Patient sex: M
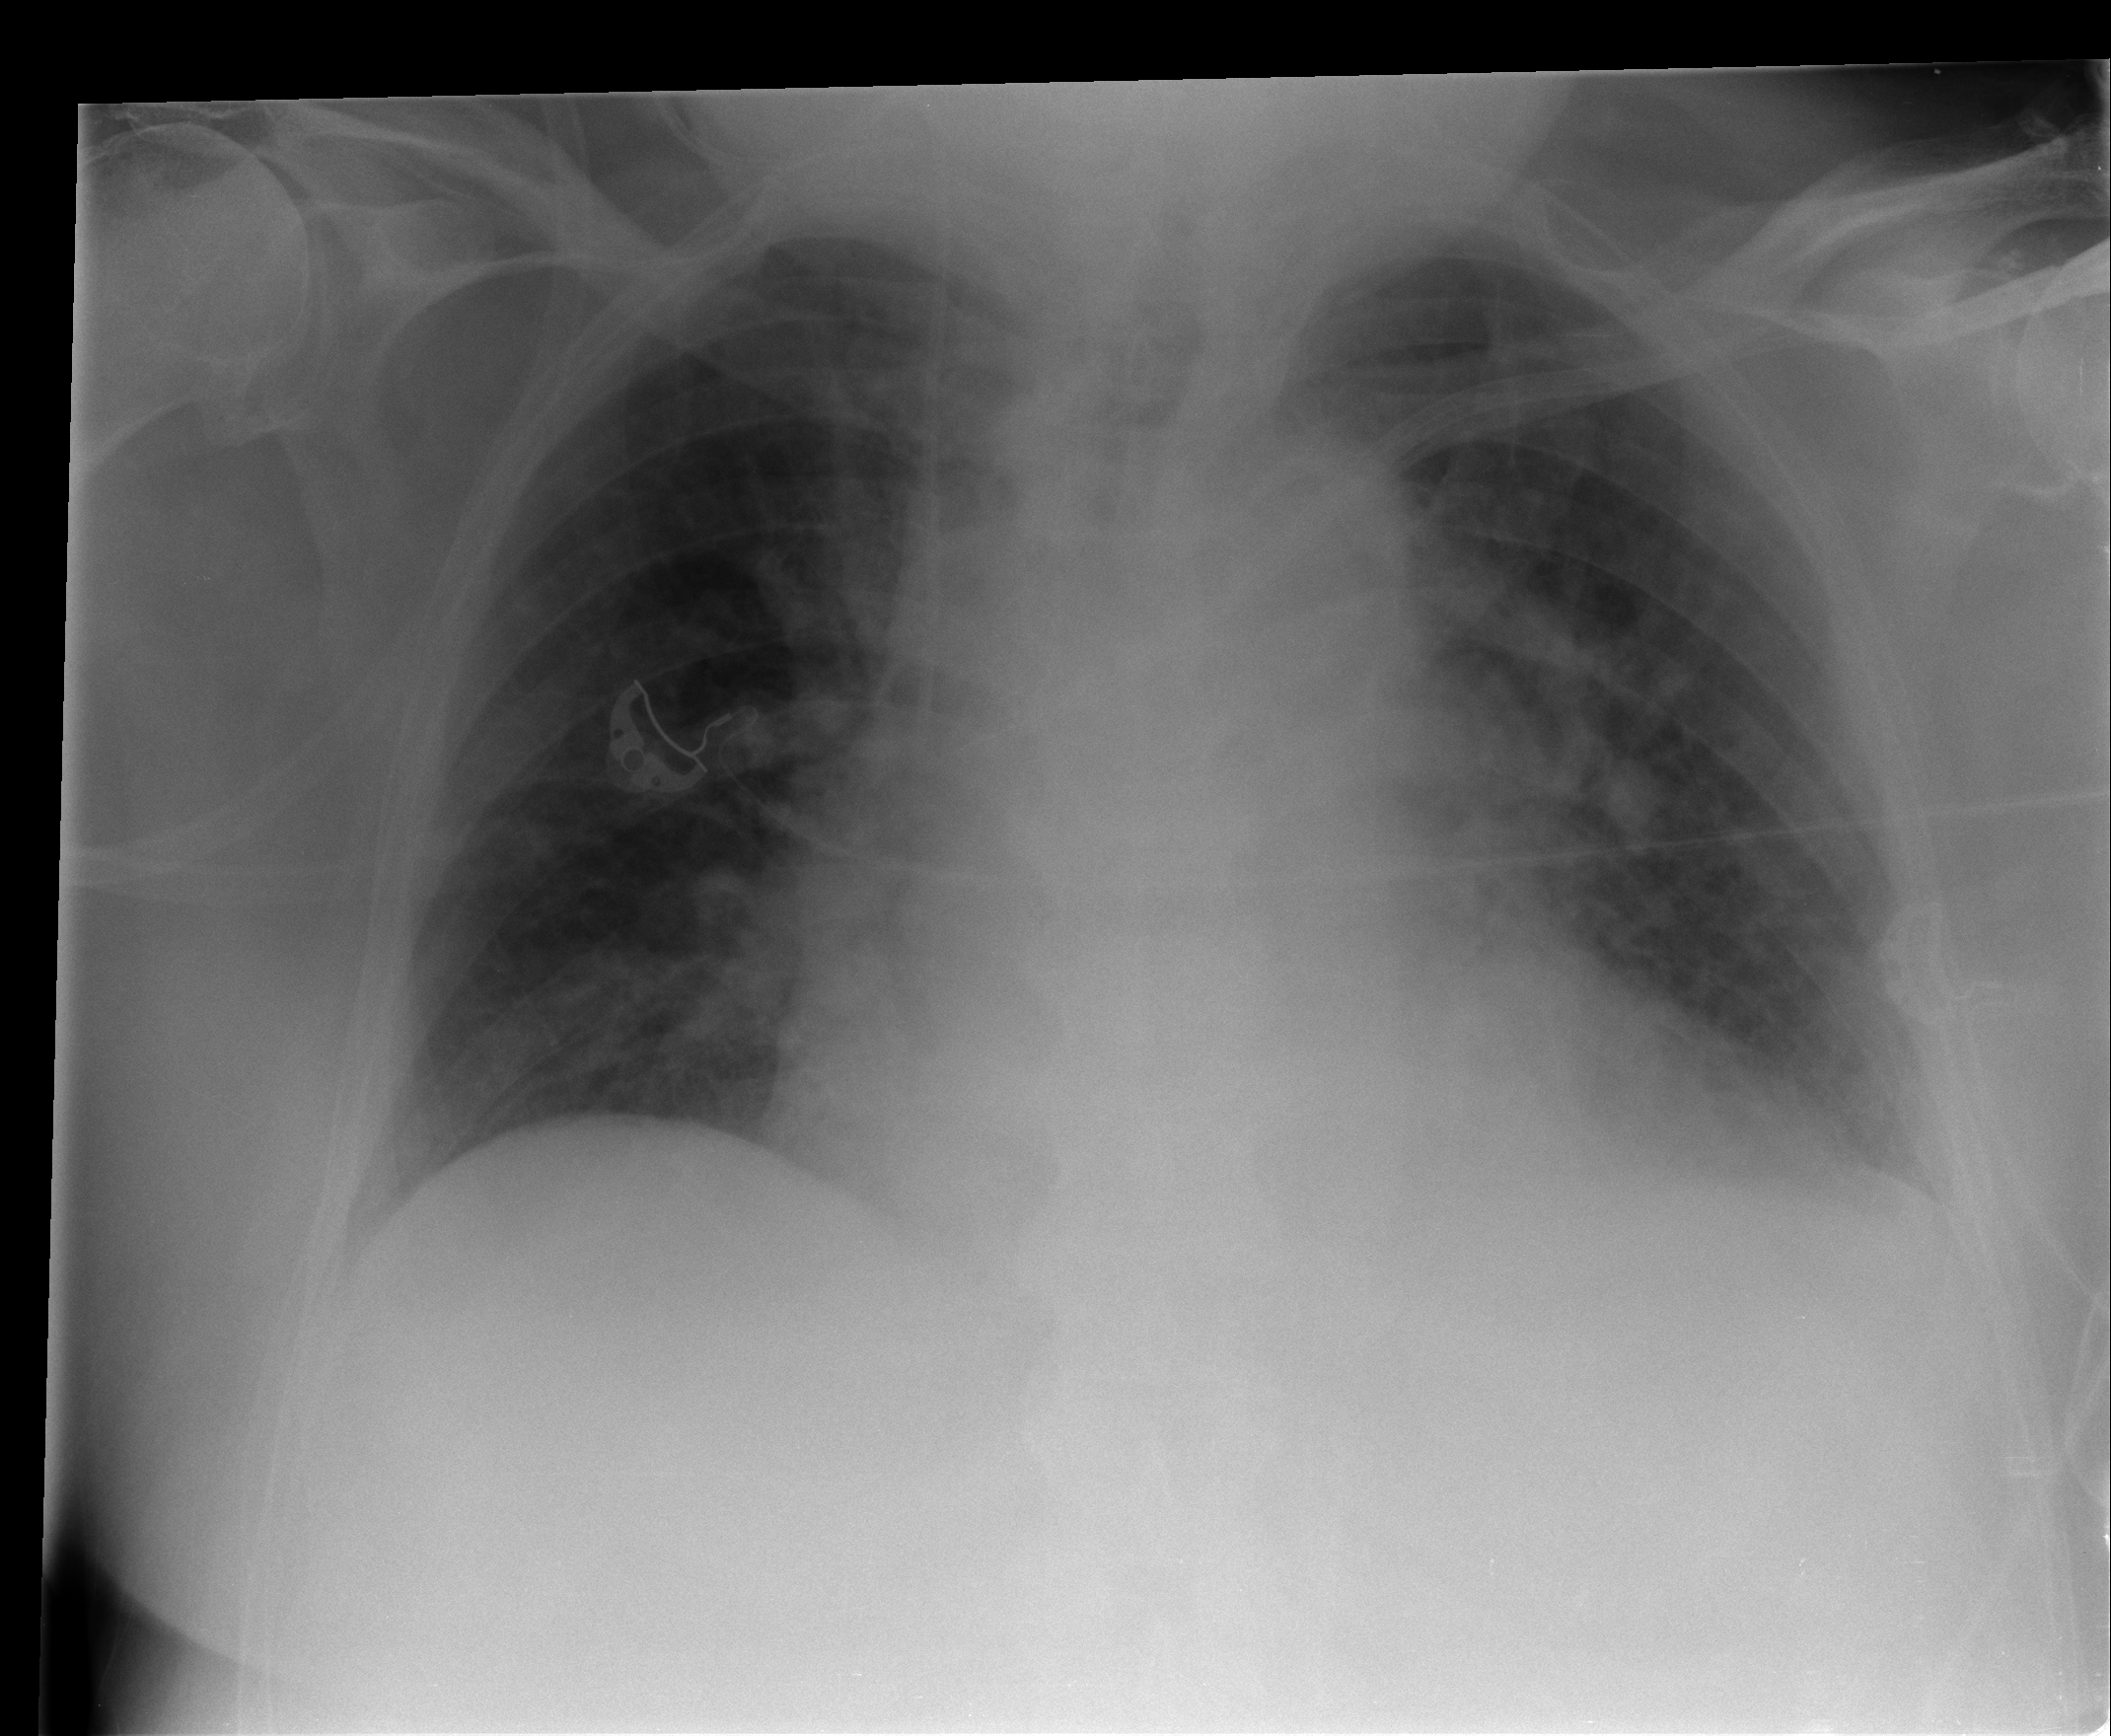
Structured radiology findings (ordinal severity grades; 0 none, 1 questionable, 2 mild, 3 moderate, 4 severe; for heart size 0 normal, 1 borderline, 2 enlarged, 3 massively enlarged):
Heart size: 2
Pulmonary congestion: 3
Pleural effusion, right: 0
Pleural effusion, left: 2
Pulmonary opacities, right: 0
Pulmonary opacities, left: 0
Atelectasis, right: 0
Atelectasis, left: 2